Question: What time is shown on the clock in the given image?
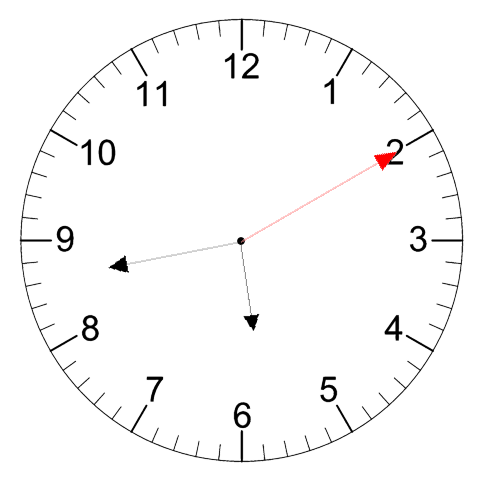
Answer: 05:43:10